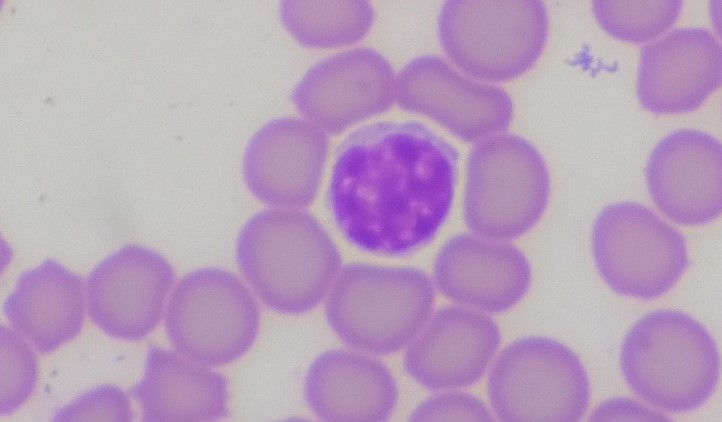
White blood cell type: Lymphocyte